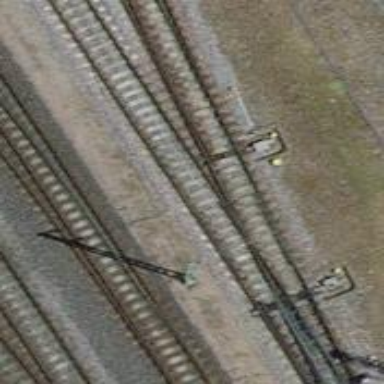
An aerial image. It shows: Railway switch with the turnout side on the left.